Aerial crown-view tile of a tropical tree (Barro Colorado Island, Panama), acquired 20250124:
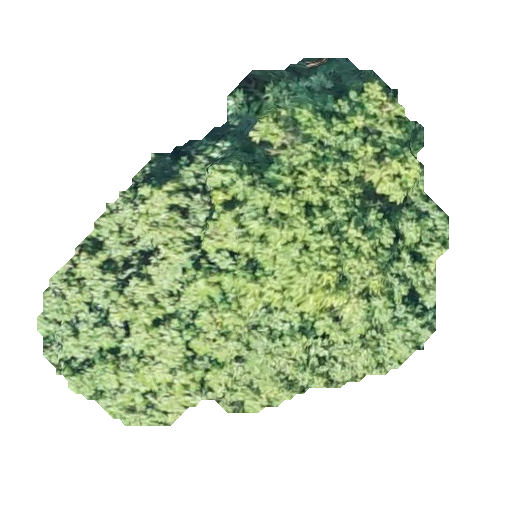
Species: Guarea guidonia
GBIF accepted scientific name: Guarea guidonia
Crown area: 152.076 m²